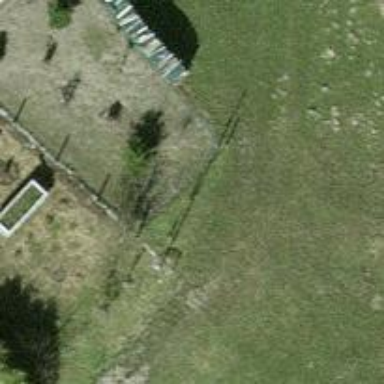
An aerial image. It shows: Fence is in the image.